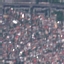
Label: Residential